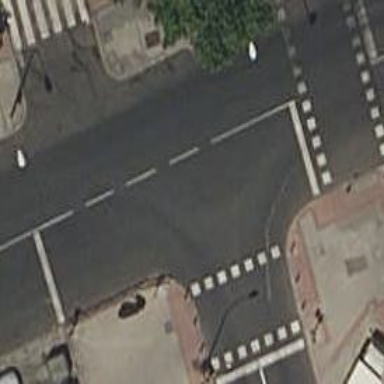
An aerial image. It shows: Road with traffic signals.